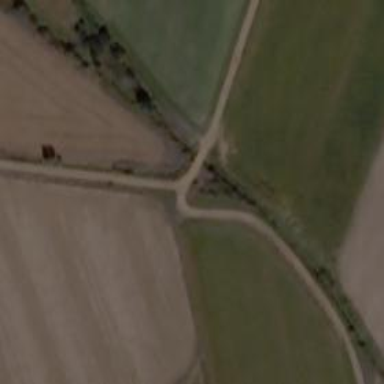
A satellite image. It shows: Track road on bridge.